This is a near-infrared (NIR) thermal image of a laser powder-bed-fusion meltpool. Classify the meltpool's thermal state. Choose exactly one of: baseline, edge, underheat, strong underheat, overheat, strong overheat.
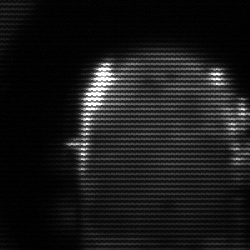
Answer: baseline